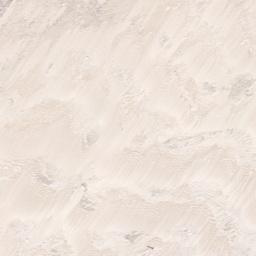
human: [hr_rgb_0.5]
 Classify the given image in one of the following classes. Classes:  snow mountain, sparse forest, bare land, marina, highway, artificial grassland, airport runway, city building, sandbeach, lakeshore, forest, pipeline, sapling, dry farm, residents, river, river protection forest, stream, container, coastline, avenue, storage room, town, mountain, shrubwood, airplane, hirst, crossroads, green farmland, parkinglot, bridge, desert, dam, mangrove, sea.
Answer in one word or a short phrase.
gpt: sandbeach